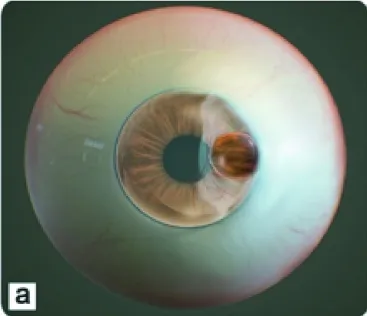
Diagramatic presentation of retrocorneal sclera patch supported cyanoacrylate tissue adhesive application:. Corneal perforation (3.53.5 mm), corneal, limbal, and ,sclera melt.
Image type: endoscopy (airway_endoscopy)